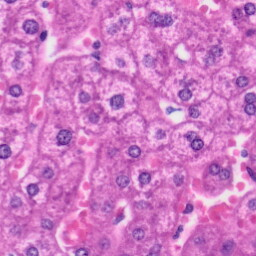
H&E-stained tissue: Liver